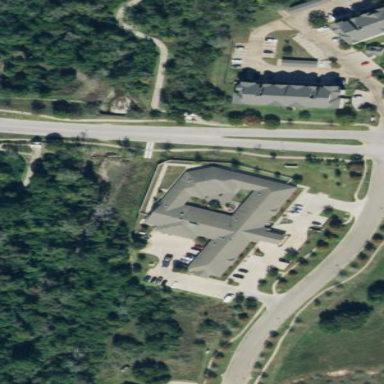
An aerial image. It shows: Building.